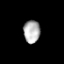
Tissue: prostate
Cell type: T cells
Senescence score: 0.3048
Nuclear area (px): 367
Mean DAPI intensity: 175.959